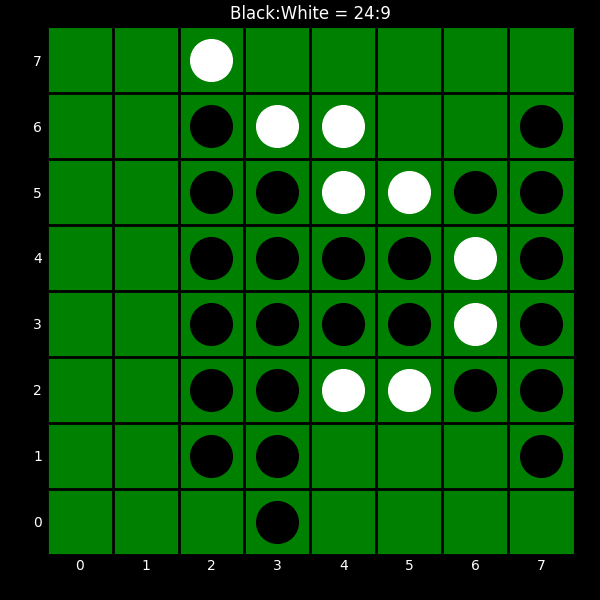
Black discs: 24
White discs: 9